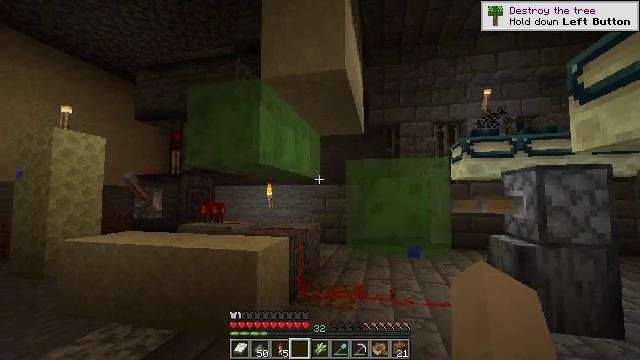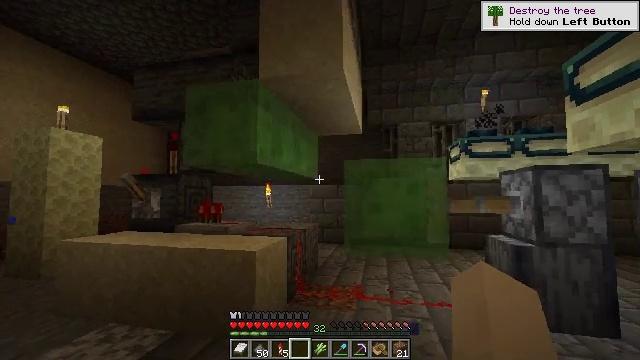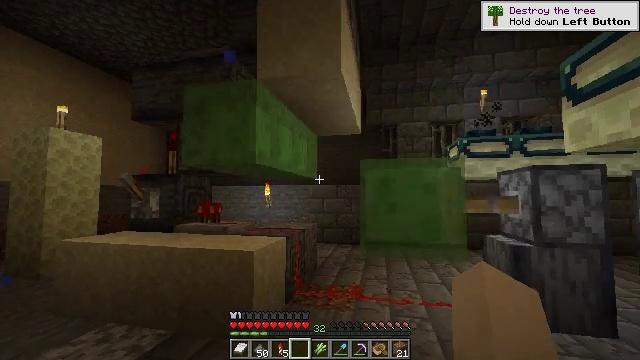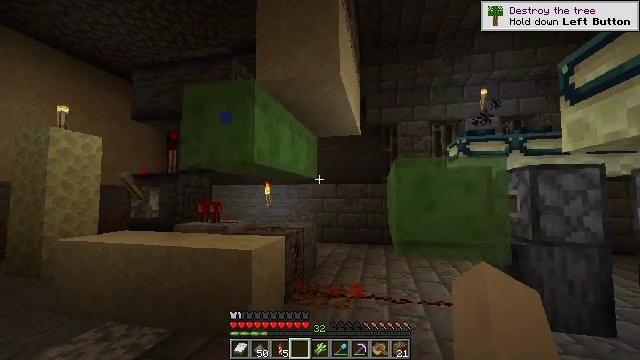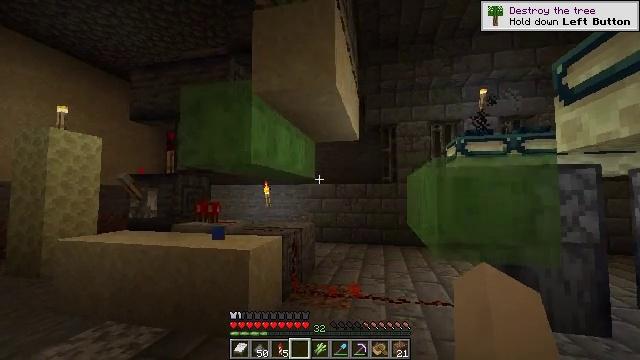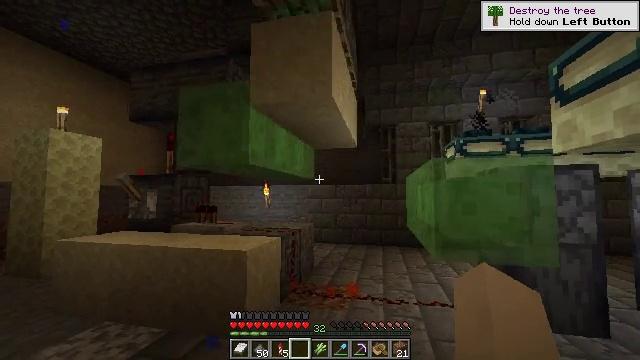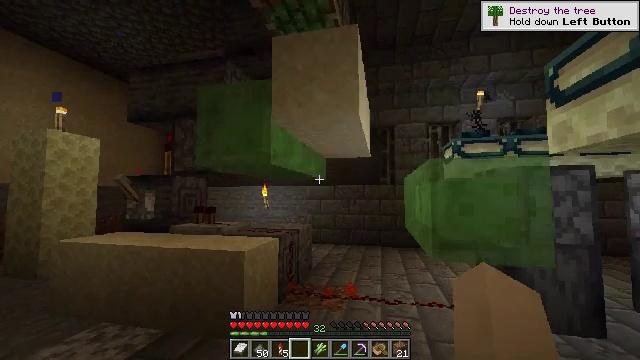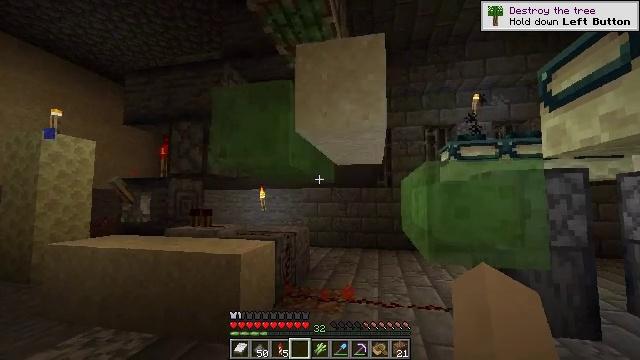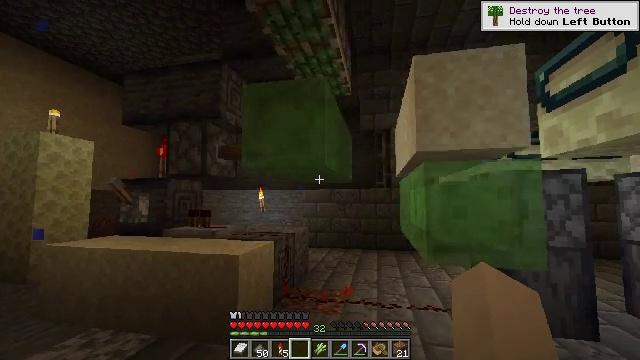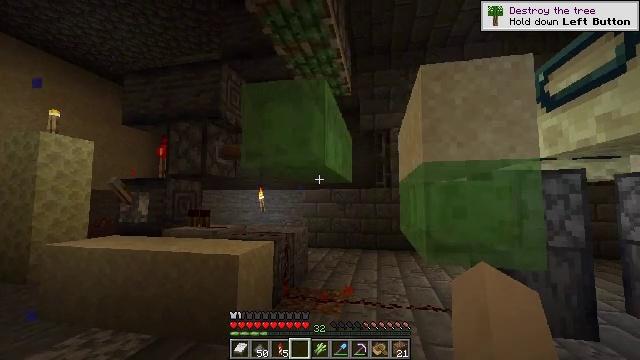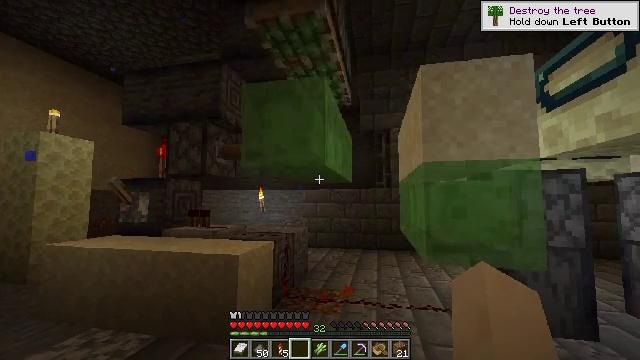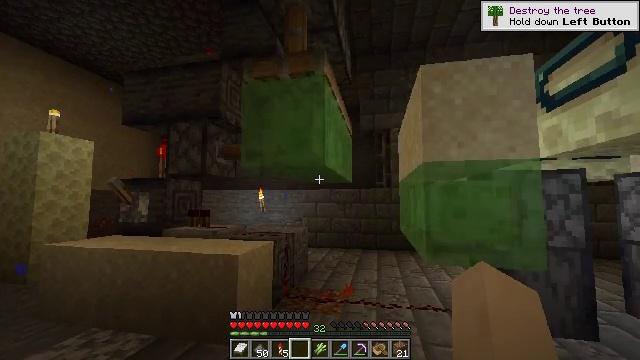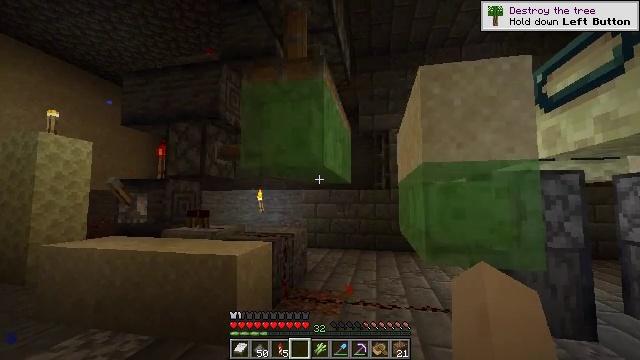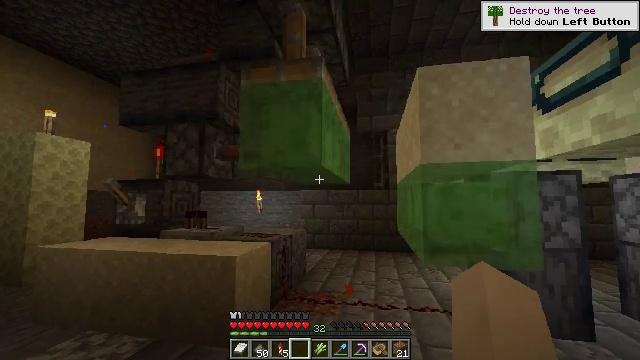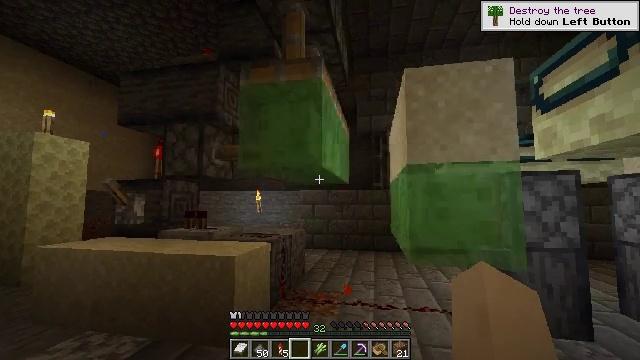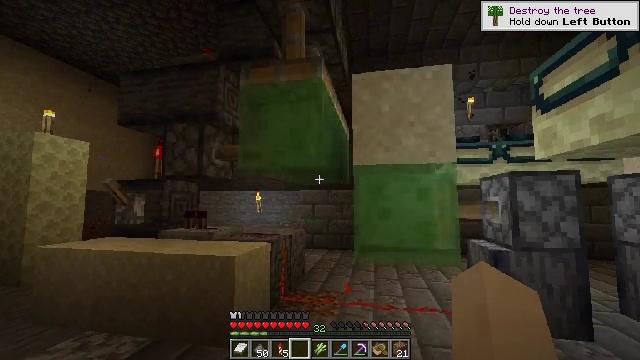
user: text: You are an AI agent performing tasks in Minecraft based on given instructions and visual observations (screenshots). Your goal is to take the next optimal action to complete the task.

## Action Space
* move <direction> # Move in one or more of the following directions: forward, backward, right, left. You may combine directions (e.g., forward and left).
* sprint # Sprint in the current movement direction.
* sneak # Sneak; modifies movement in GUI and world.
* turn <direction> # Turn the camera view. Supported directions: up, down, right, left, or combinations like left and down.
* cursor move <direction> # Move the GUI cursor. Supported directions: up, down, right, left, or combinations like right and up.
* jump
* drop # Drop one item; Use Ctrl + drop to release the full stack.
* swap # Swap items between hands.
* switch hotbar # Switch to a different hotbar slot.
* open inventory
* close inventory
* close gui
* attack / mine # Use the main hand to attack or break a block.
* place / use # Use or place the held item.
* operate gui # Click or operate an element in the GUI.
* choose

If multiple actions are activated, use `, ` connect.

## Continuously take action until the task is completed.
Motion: motion action
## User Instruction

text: Harvest the slime block from the ground.
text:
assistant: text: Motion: move back
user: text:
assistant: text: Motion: move back
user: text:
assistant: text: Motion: move back
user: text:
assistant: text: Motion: move back
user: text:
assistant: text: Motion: no_op
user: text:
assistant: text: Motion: no_op
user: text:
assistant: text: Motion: no_op
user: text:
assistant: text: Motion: no_op
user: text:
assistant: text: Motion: no_op
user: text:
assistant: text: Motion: no_op
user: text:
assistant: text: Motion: no_op
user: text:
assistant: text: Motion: no_op
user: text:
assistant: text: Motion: no_op
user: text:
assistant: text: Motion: no_op
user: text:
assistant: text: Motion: no_op
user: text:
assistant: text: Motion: no_op
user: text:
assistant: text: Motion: no_op
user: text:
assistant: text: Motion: no_op
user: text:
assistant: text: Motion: no_op
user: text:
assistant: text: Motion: no_op
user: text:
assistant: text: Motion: no_op
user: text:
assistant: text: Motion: no_op
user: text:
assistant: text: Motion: no_op
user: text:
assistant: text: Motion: no_op
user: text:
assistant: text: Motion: no_op
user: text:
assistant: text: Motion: no_op
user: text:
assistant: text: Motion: no_op
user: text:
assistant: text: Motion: no_op
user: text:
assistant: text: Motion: no_op
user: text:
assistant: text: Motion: no_op